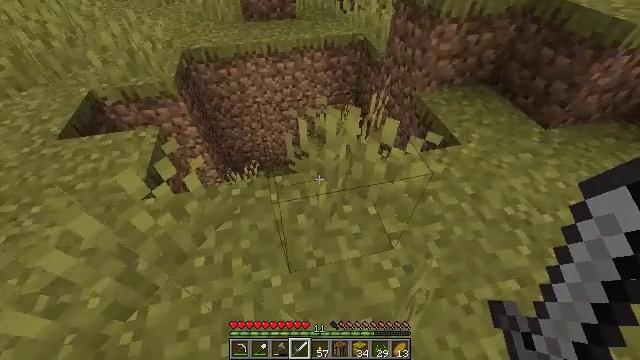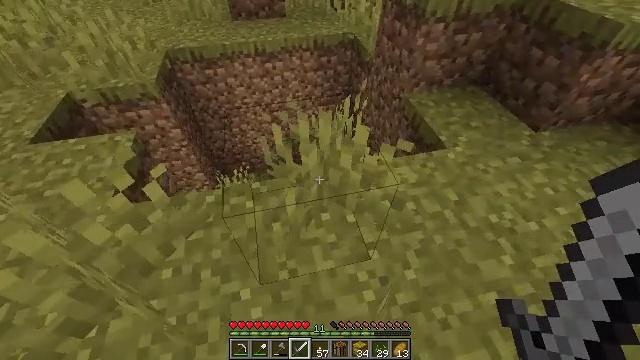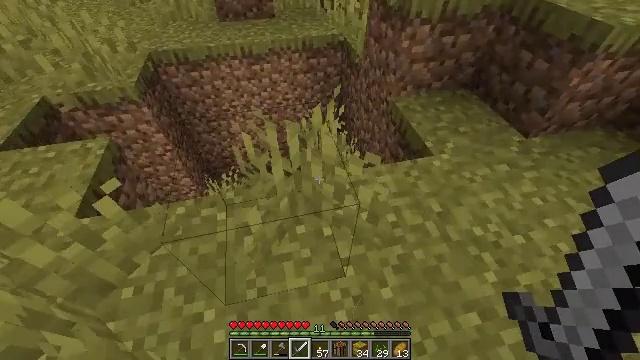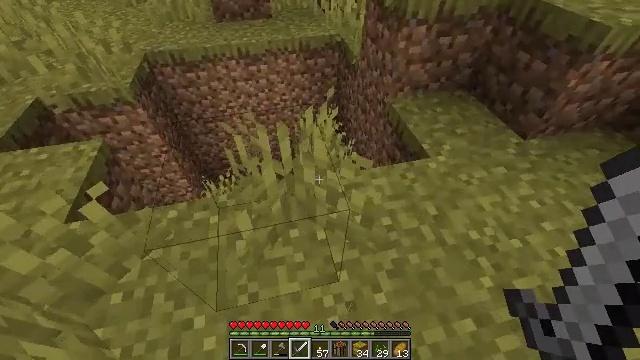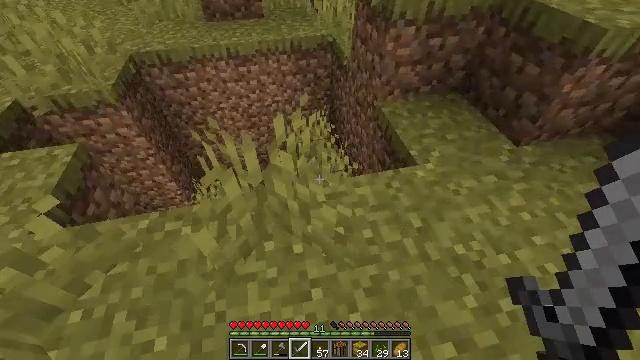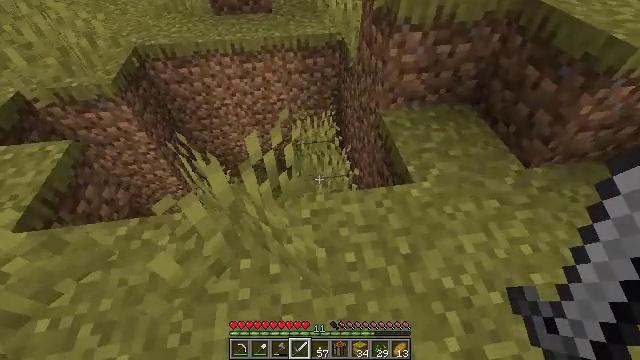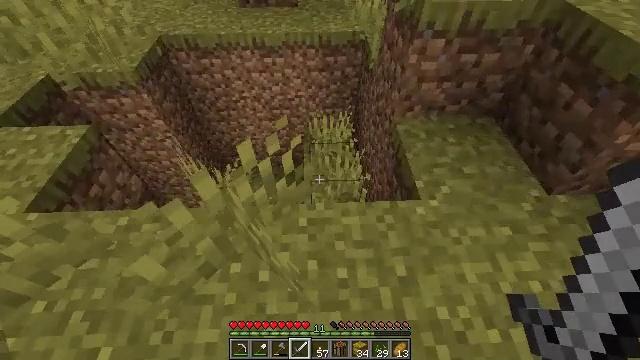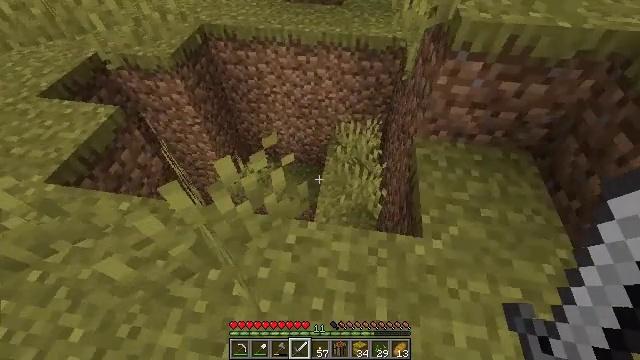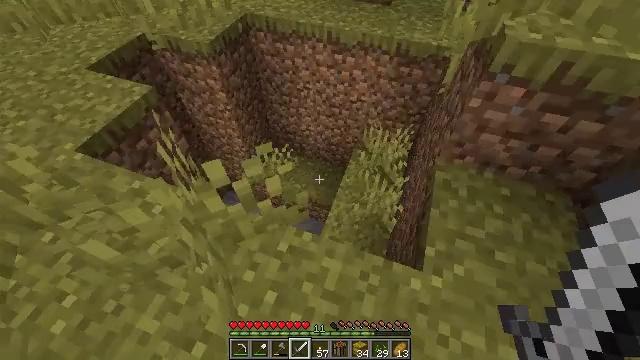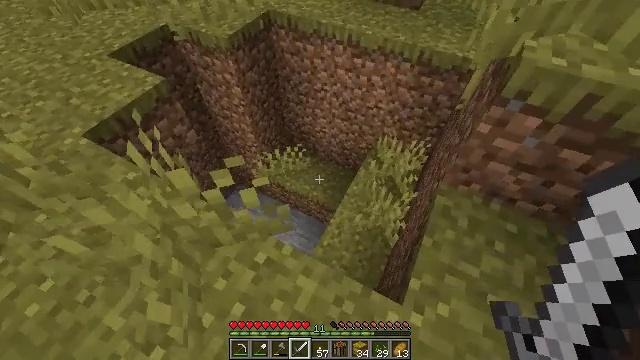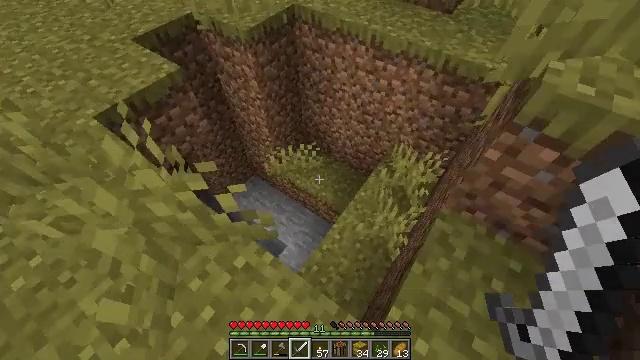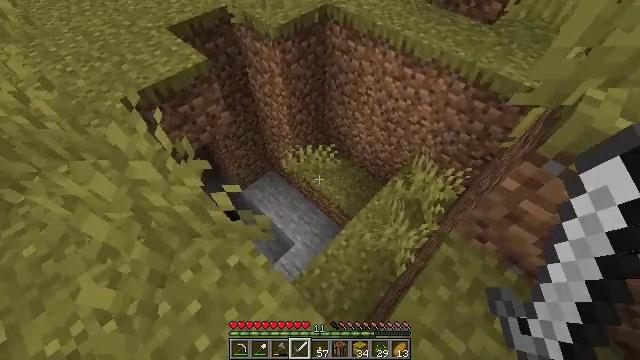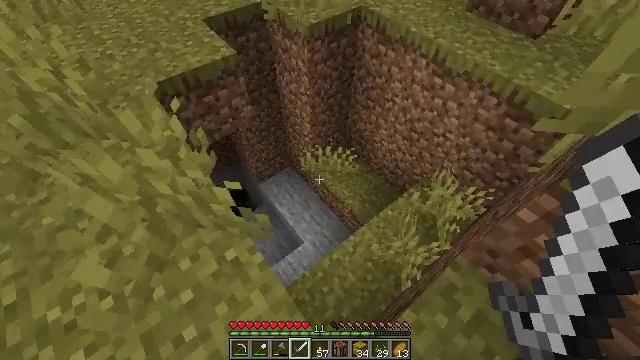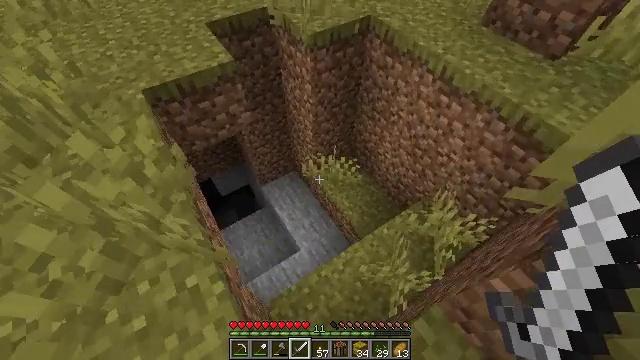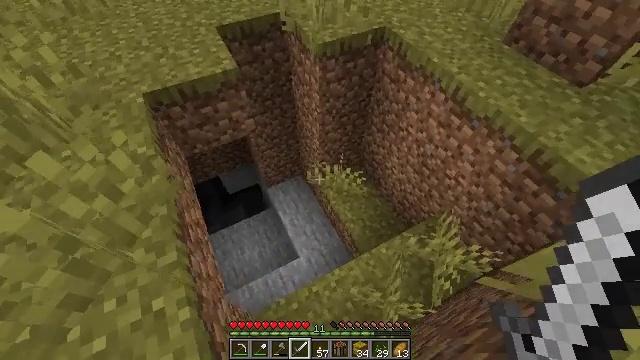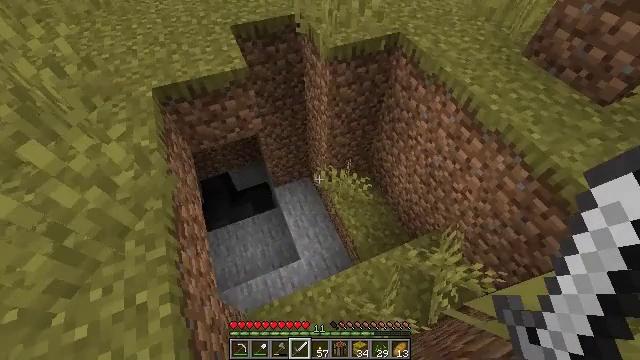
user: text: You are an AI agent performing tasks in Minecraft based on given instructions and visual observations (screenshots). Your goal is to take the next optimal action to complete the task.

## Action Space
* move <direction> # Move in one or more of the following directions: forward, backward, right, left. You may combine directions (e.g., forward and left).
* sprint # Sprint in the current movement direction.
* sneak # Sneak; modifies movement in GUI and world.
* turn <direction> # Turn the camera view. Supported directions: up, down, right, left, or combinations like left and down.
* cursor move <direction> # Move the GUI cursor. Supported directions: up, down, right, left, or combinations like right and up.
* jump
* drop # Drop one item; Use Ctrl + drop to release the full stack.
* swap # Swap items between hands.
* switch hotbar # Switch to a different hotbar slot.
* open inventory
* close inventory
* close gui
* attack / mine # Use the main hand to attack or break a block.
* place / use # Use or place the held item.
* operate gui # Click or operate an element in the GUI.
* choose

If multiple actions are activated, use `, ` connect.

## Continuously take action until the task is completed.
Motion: motion action
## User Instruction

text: Collect the lime bed for later use.
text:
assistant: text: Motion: move forward and move right
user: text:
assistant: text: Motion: move forward and move right
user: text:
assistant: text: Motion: move forward and move right
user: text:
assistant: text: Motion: move forward and move right
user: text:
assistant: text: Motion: move forward and move right, turn left and down
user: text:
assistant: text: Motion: move forward and move right, turn left and down
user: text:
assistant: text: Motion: move forward and move right, turn left
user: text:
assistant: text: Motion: move forward and move right, turn left and down
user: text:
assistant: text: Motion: move forward and move right, turn left
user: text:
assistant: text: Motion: move forward and move right, turn left and down
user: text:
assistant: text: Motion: move forward and move right, turn left
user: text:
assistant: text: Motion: move forward and move right, turn left
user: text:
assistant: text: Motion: move forward and move right, turn left
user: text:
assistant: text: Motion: move forward and move right, turn left
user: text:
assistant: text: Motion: move right, turn left
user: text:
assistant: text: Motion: move right, turn left
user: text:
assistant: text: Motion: move right
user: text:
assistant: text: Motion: no_op
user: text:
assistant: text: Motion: no_op
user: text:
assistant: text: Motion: no_op
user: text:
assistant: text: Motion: no_op
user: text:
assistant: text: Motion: no_op
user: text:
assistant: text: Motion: no_op
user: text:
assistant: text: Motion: no_op
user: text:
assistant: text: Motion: move left
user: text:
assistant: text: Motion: move left, turn left
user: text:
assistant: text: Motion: move left, turn left
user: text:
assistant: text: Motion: move left, turn left
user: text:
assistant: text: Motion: move left
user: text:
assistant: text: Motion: move forward and move left